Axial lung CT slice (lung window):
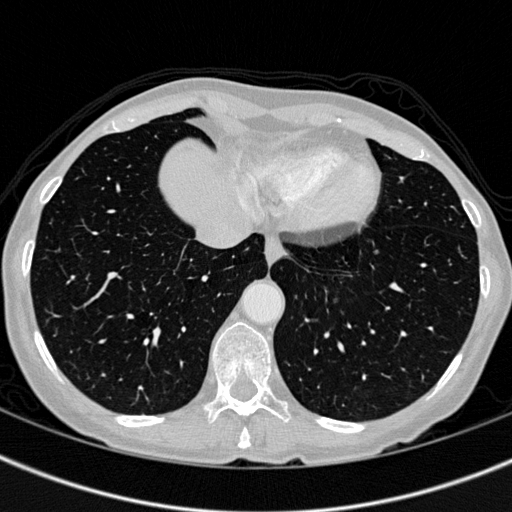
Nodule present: no